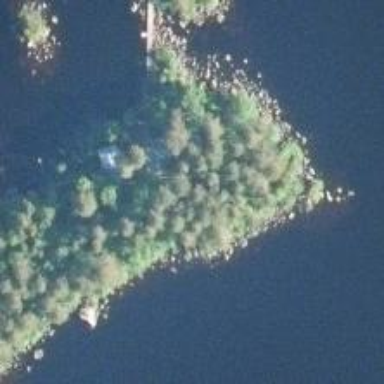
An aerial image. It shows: Islet.